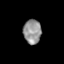
Tissue: skin
Cell type: Epithelial cells
Senescence score: 0.1778
Nuclear area (px): 422
Mean DAPI intensity: 149.135